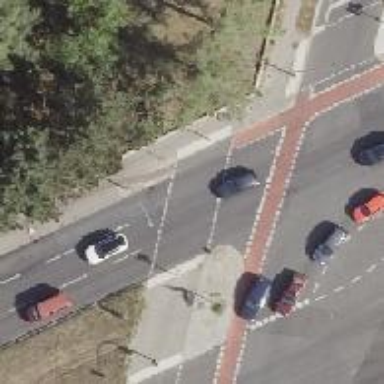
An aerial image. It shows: Road crossing with traffic signals.